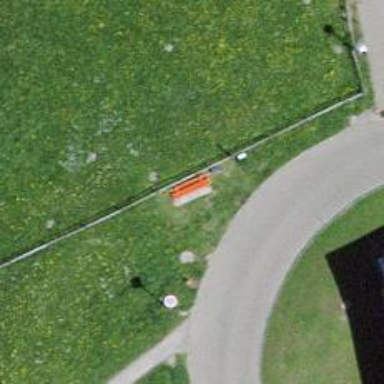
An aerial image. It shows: Bench.